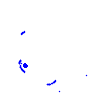
Particle: kaon